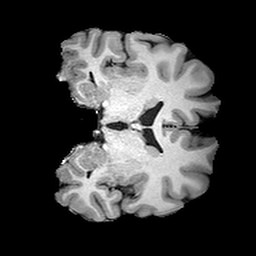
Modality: T1w
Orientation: coronal
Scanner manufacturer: siemens
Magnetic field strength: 3 T
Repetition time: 2 s
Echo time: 0.0024 s